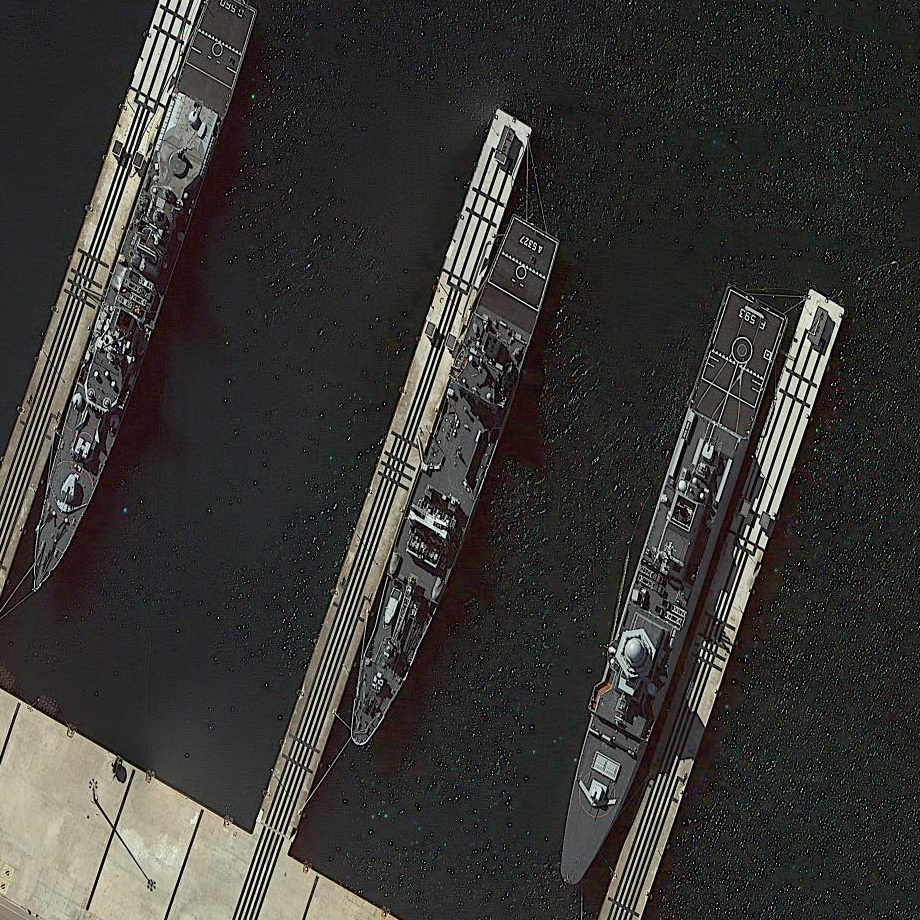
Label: destroyer